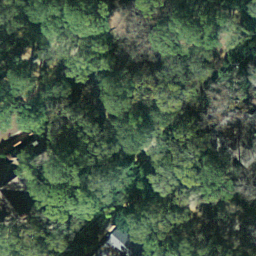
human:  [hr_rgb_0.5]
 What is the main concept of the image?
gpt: forest